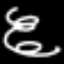
Label: squiggle